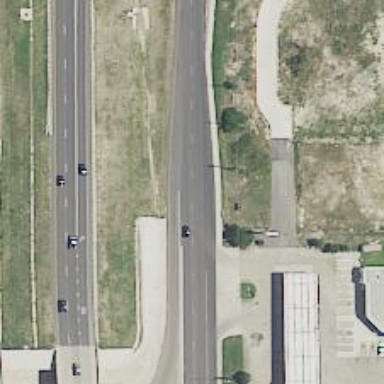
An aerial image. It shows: Secondary road with asphalt surface and frontage road.